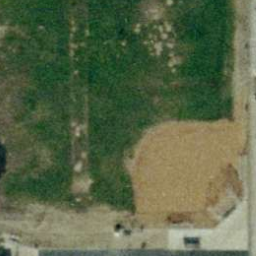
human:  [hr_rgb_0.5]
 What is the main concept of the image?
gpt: baseball diamond